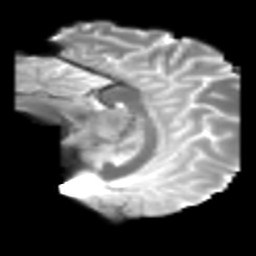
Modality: T2w
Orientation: sagittal
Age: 24
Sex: female
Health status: healthy
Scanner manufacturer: philips
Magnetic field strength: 3 T
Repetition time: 10.368 s
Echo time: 0.0712 s